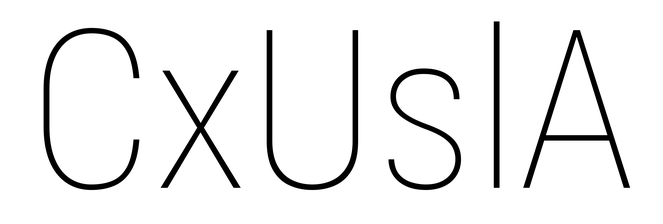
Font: Roboto_Condensed_Thin